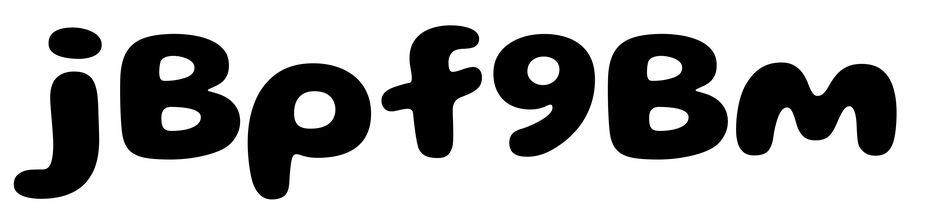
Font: Gluten_Bold